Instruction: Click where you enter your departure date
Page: home
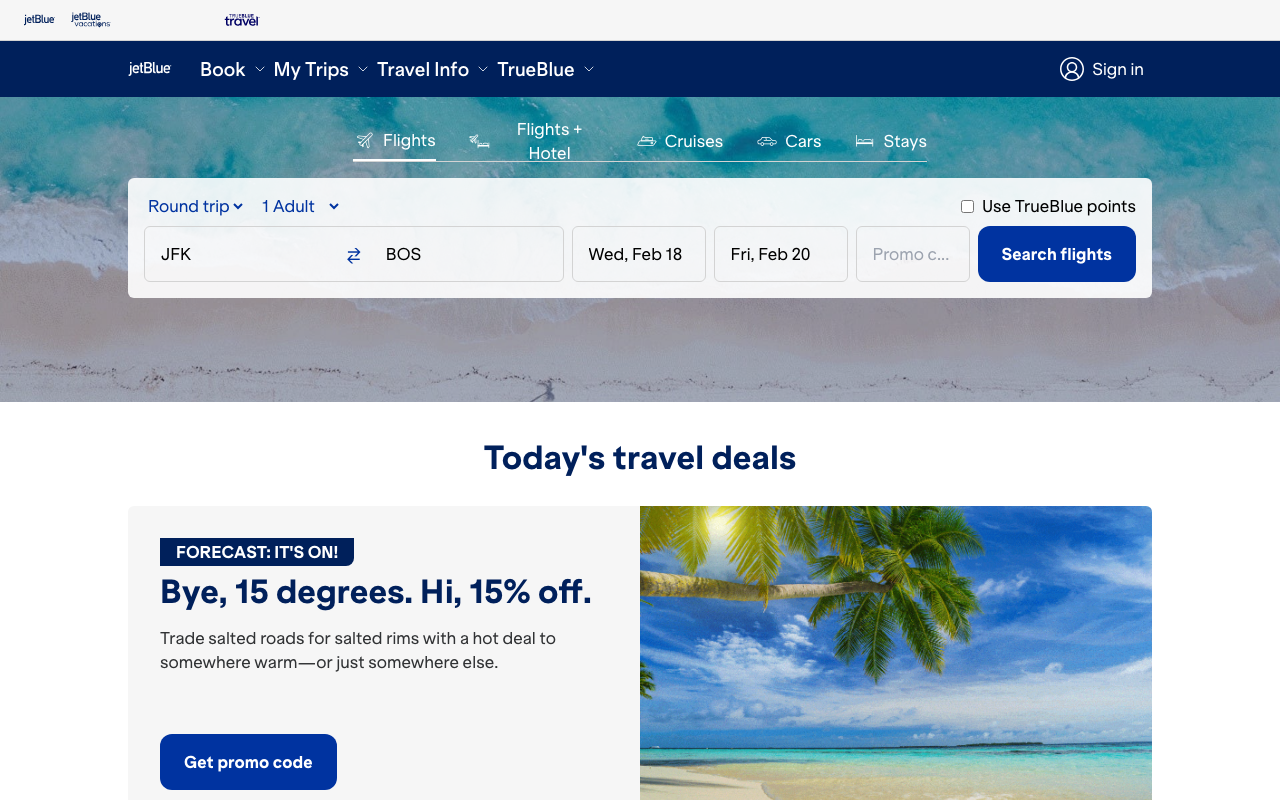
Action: click